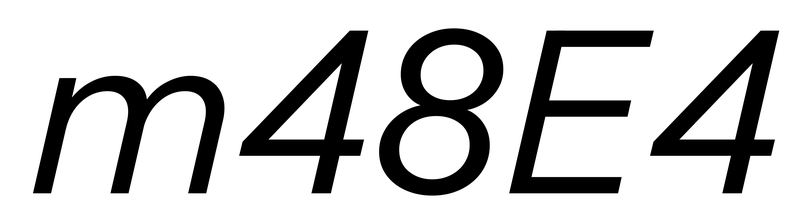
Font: InstrumentSans-Italic_Italic